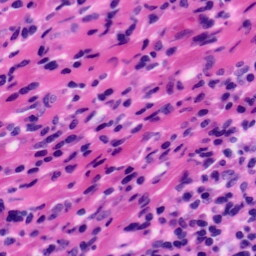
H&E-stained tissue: Tonsil